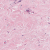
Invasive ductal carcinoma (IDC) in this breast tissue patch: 0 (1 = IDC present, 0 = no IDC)